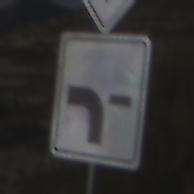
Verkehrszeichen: VerlaufVorfahrtsstrasse6
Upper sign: Vorfahrtsstrasse
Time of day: MorningAfternoon
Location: Outdoor (Nature)
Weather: PartlyCloudy
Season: NotSpecified
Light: Natural